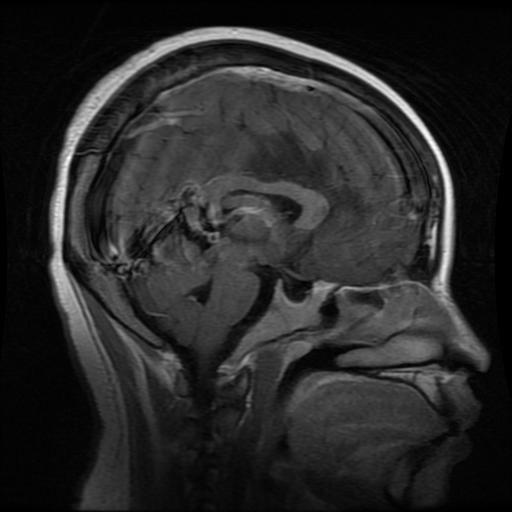
Label: glioma